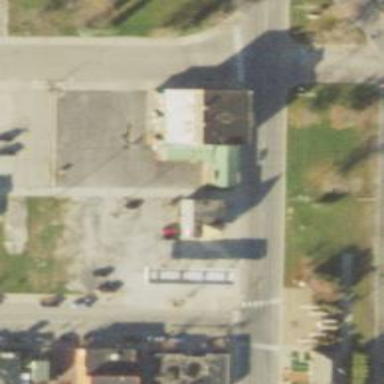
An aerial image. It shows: Convenience shop.